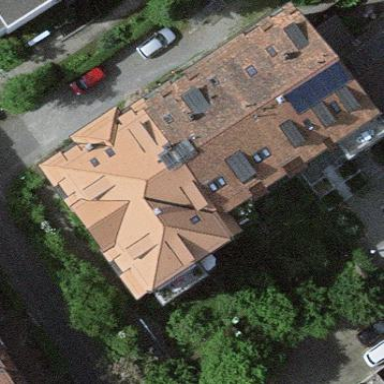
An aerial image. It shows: Building with gabled roof oriented across.